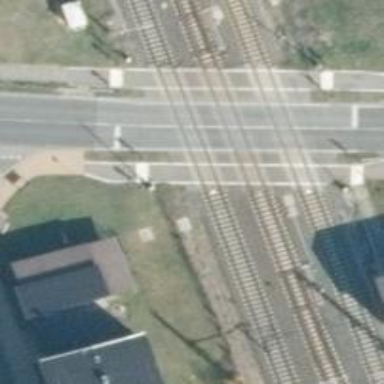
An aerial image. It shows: Railway track with contact lines for electrification.